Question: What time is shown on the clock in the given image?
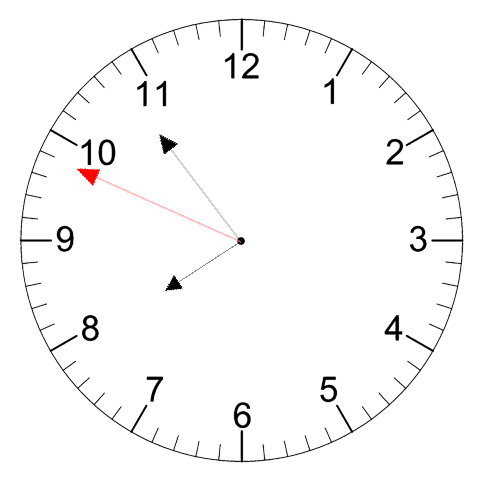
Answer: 07:53:49